Question: I'm trying to select the content I click and this content has to be the first one to be selected. Like the select option.
This is the img.

I'm not quite sure how to make this, this is my demo: <URL>
Basically the part of the code is this.
'''
<li class="dropdown">
<a href="#" id="selectCard" class="dropdown-toggle" data-toggle="dropdown">Select Card <b class="caret"></b></a>
<ul class="dropdown-menu" id="indexCards">
<li class="active"><a href="#0">Card 1</a></li>
<li class=""><a href="#0">Card 2</a></li>
<li class=""><a href="#0">Card 3</a></li>
<li class=""><a href="#0">Card 4</a></li>
</ul>
</li>
'''
But I can't get no event fire or something when I do $('#indexCards'). Any idea about this?
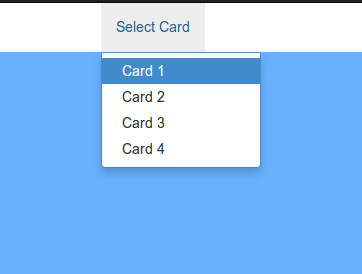
Answer: Try this : Read text of the clicked anchor inside 'indexCards' and put it in 'selectCard'
'''
$(function(){
$('#indexCards li a').click(function(){
$('.active').removeClass('active');
$(this).closest('li').addClass('active');
var text = $(this).text();
$('#selectCard').html(text+'<b class="caret"></b>');
});
});
'''